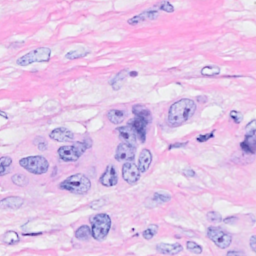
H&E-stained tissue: Breast